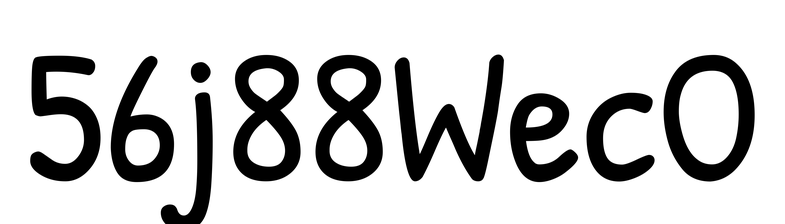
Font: PatrickHand-Regular